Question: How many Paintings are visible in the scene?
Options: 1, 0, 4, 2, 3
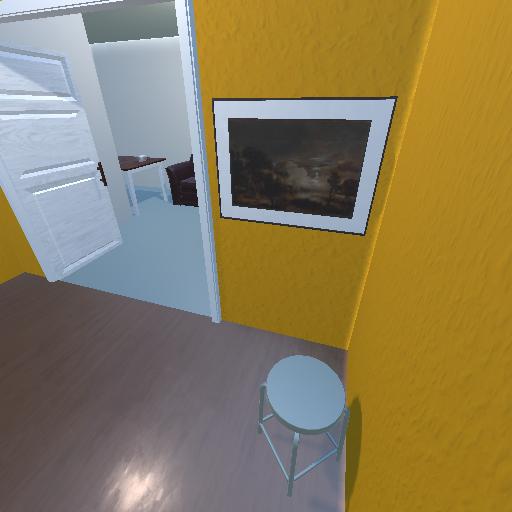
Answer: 1